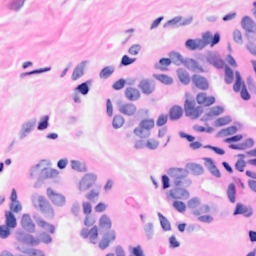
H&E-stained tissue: Breast